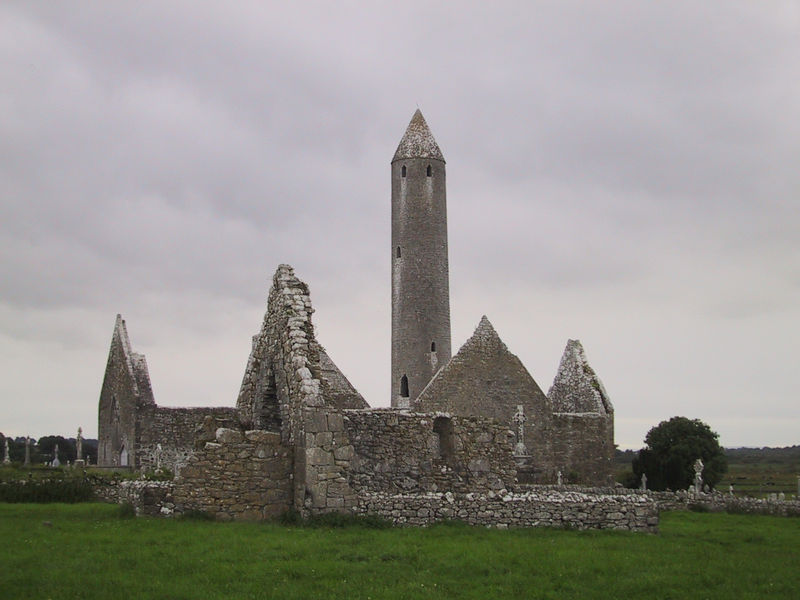
Titel: Kloster von Kilmacduagh
Standort: Kilmacduagh, Kloster (EU - IR)
Schlagwörter: himmel, wolken, dreieck, grün, fenster, grau, dach, gras, wiese, stein, steine, ebene, busch, kirche, england, rund, turm, fassade, giebel, mauer, wise, rundbogen, spitz, foto, fotografie, bögen, fugen, ruine, offen, kreuz, friedhof, kreuze, spitzbögen, mauern, kapelle, gibel, haustein, irland, grabmale, grundmauern, kapele, ohne dach, ebnene